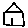
Label: house